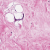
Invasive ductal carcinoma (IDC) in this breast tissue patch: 0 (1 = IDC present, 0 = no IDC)